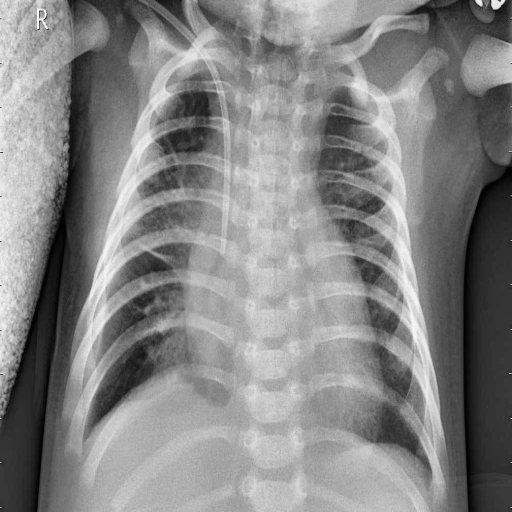
Finding: PNEUMONIA